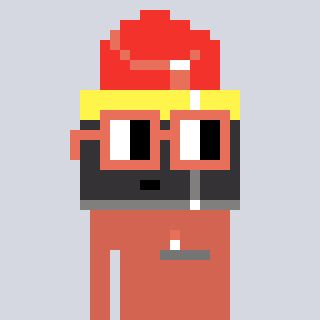
a pixel art character with square orange glasses, a lipstick-shaped head and a peachy-colored body on a cool background